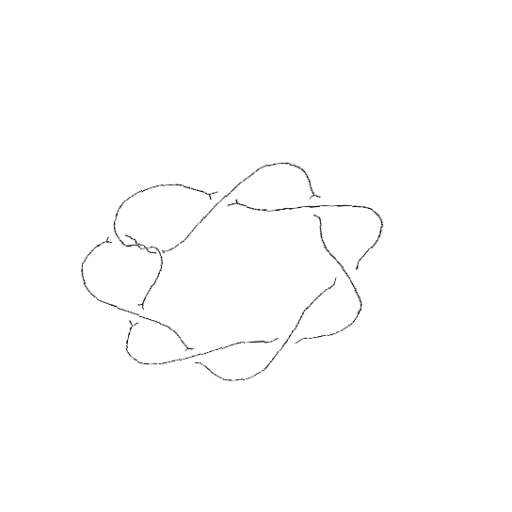
Crossing number: 10